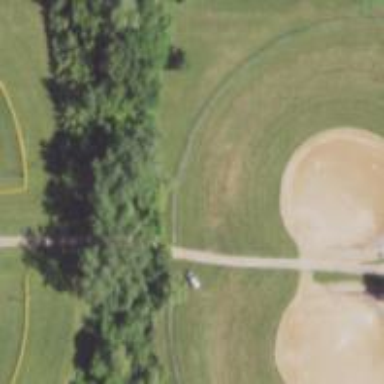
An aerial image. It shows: Baseball pitch for leisure and sports activities.